Question: I have JTable like this

I want to hide the row whenever the respective clear button(JButton) is pressed.And do other task such delete the row from mysql as the table is populated form database.
As i have two override function :-
one:
'''
public Component getTableCellRendererComponent(JTable table, Object value,
boolean isSelected, boolean hasFocus, int row, int column)
'''
two:
'''
public Component getTableCellEditorComponent(JTable table, Object value,
boolean isSelected, int row, int column)
'''
where and how i have to change to achieve this.Or any other implementations details that would help me.Thanks
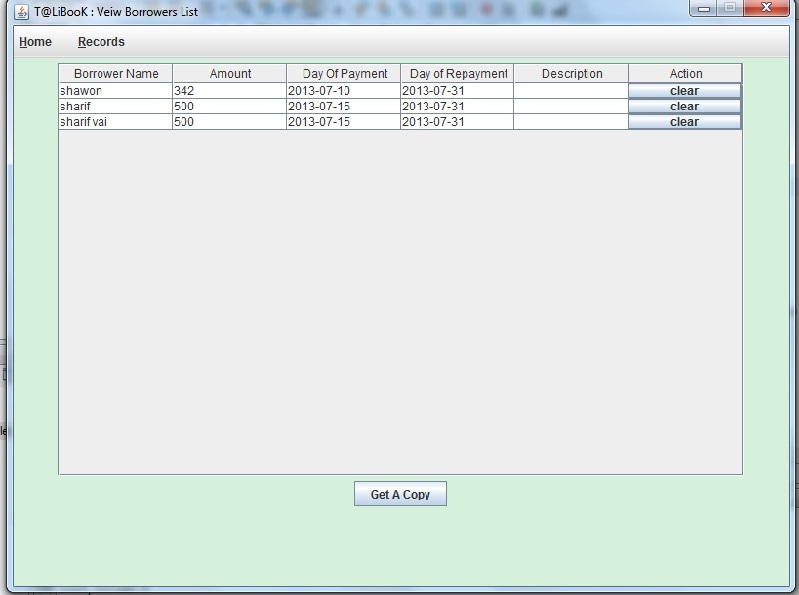
Answer: <URL> shows one way to add an ActionListener to a column of a table.